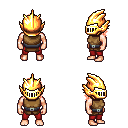
a pixel art fantasy rpg character, male body template, human, light skin, leather chest armor, red pants, red long bangs hairstyle, gold helm, four views (front, back, left, right), 2x2 character sprite sheet, small pixel art, hard edges, no anti-aliasing